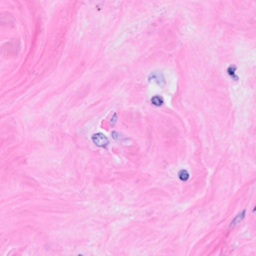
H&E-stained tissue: Breast